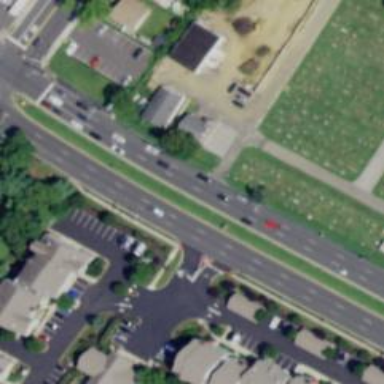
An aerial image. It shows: Trunk highway.